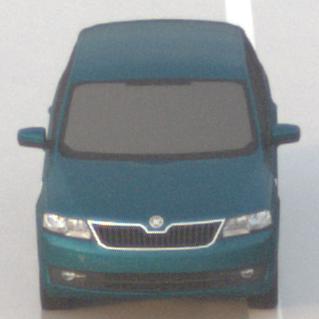
Make: Skoda
Model: Rapid Spaceback 1.2 TSI
Detailed model: Rapid Spaceback
Model produced from: 2013/10
Model produced until: 2015/04
Doors: 5
Color: blue
Road condition: wet road
Daytime: sunrise or sunset
Contrast: low contrast